RGB frame:
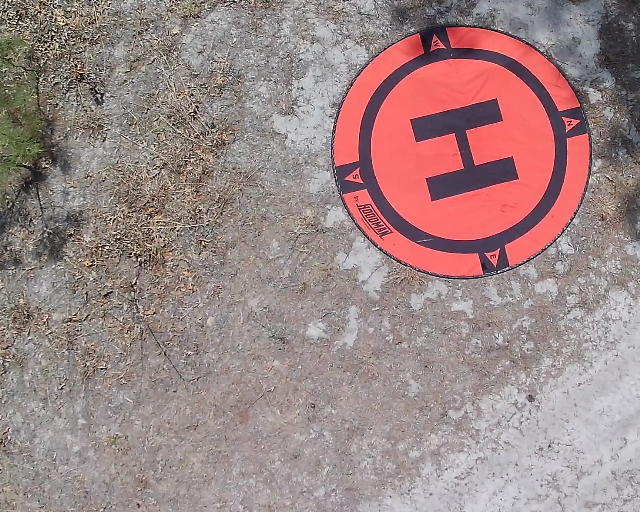
Thermal frame:
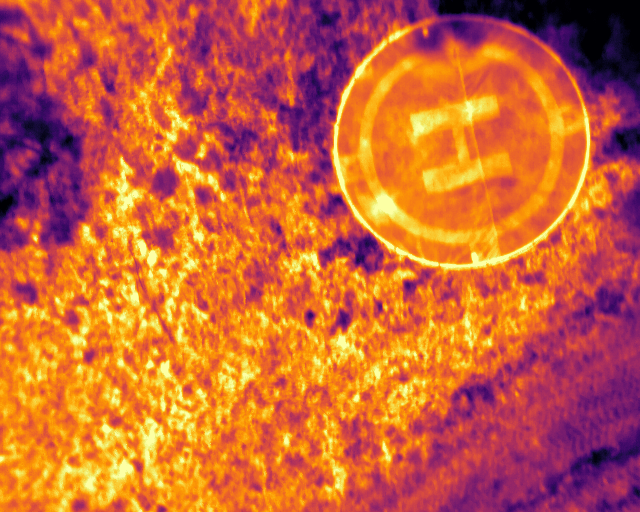
Captured: 2026-02-26 02:33:30
Pixels at or above 80 °C: 0 (fraction of frame: 0)